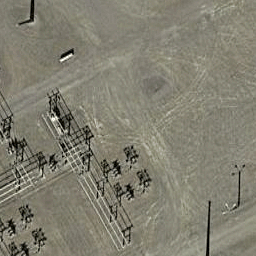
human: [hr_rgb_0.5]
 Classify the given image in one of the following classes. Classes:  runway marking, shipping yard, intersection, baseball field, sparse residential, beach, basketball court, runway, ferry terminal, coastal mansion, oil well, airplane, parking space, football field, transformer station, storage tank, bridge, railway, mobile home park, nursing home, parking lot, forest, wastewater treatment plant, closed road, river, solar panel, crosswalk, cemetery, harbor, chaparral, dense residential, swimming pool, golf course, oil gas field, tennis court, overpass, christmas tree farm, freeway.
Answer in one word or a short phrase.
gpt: transformer station